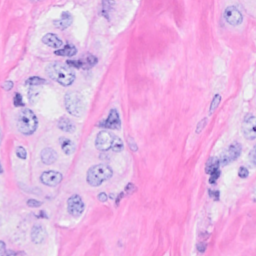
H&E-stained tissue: Breast